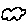
Label: cloud